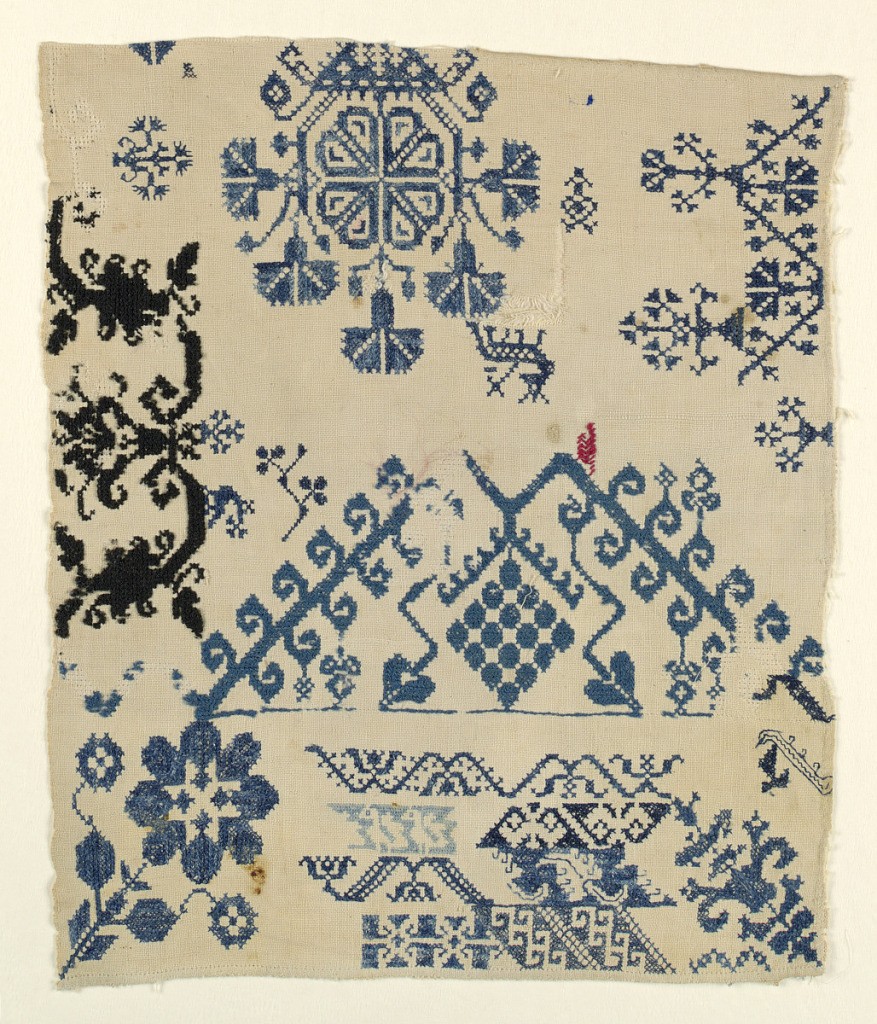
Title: Sampler
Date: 19th century
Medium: cotton and wool embroidery, cotton foundation Technique: cross and double running stitches on plain weave
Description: Detached patterns of conventionalized flowers.